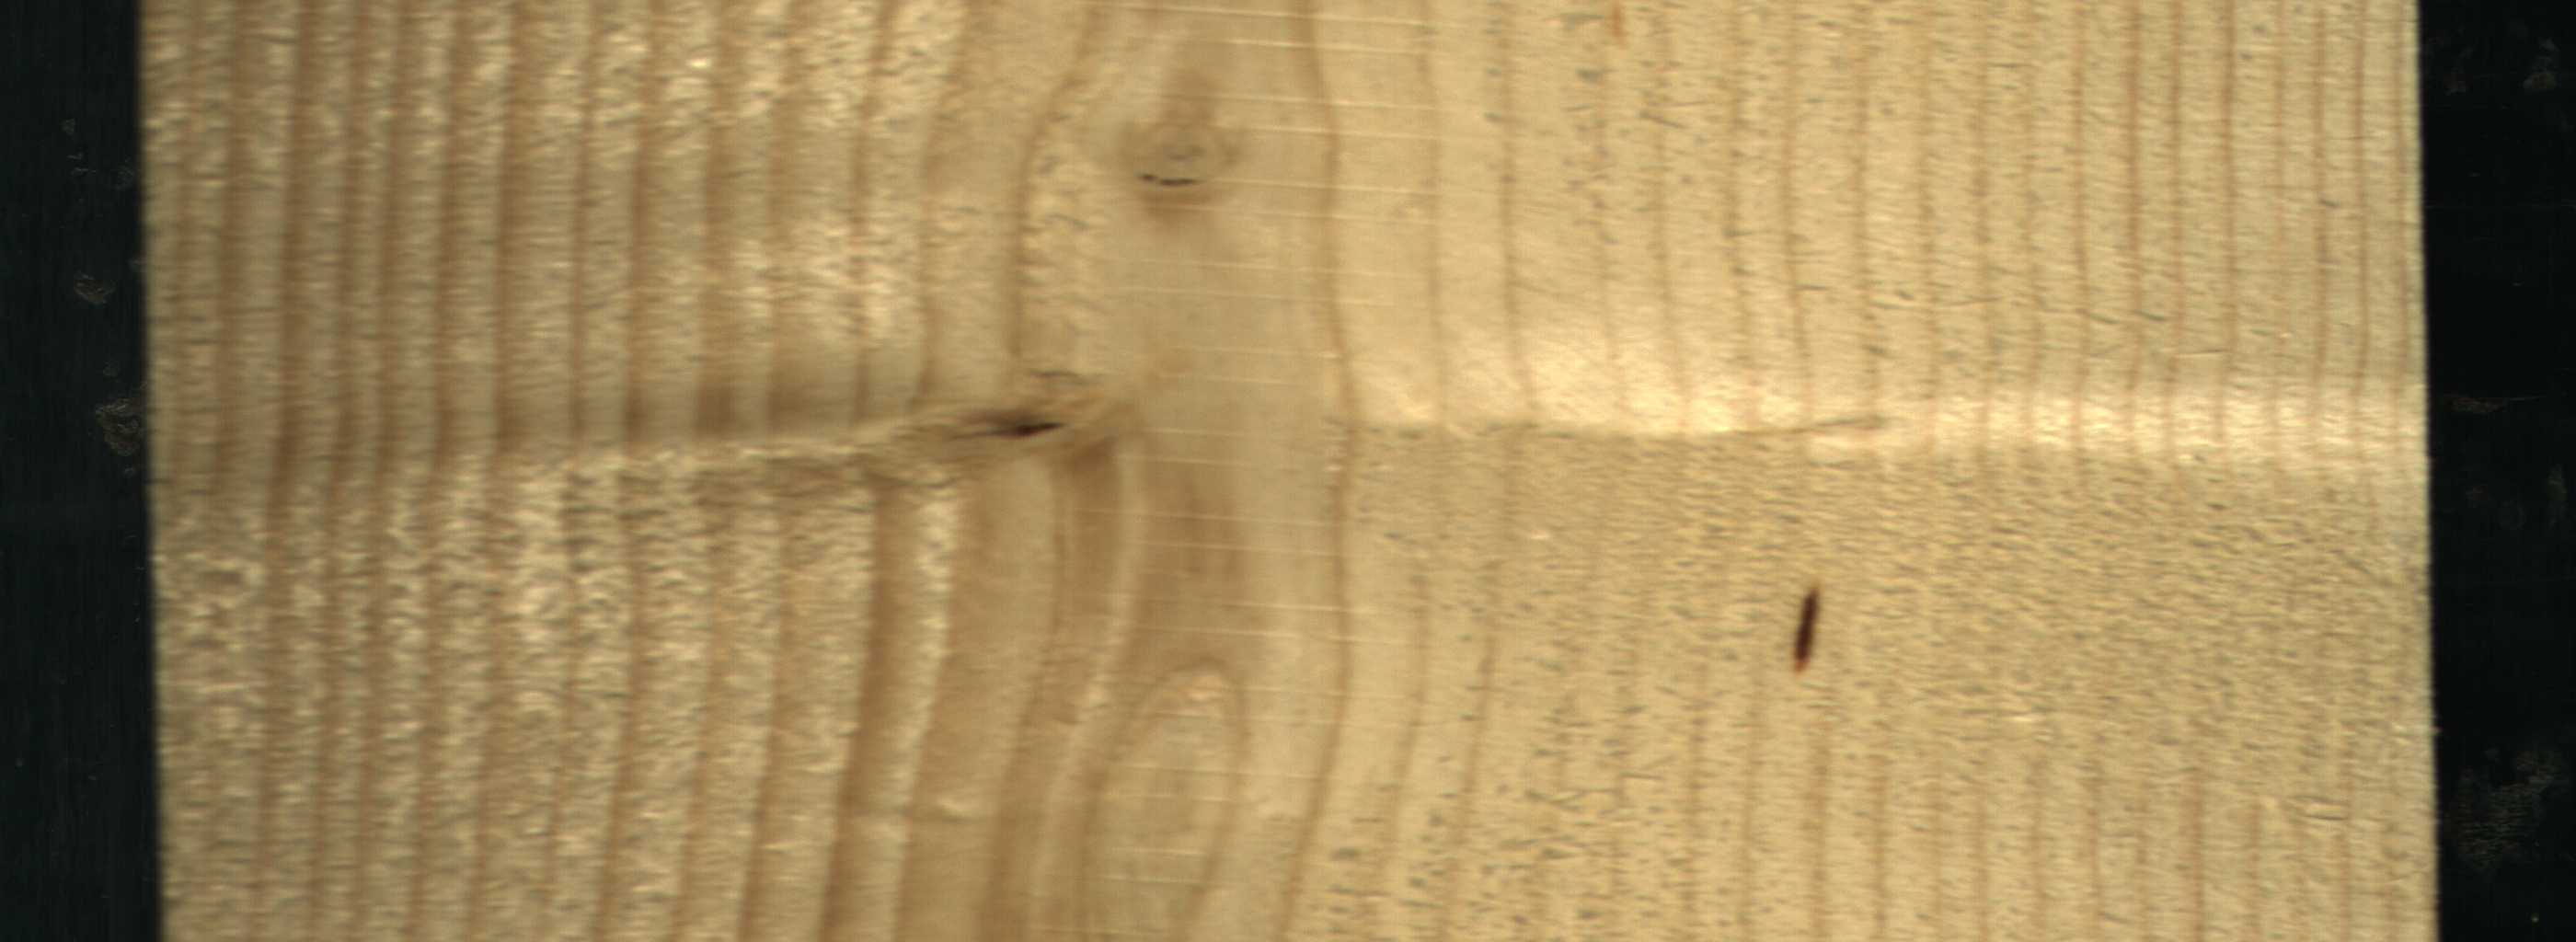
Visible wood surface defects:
resin
Dead_Knot